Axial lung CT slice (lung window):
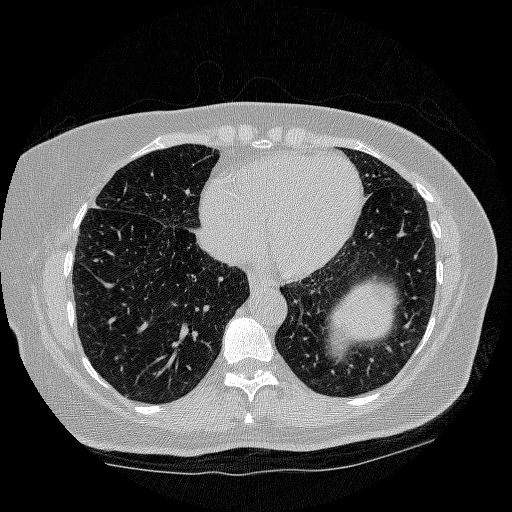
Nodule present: no